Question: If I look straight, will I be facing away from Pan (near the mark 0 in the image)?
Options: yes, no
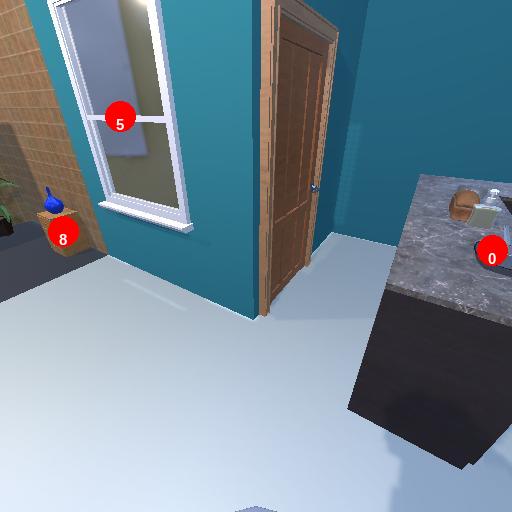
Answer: yes